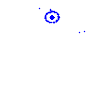
Particle: pion